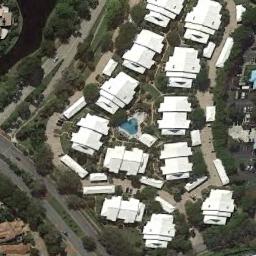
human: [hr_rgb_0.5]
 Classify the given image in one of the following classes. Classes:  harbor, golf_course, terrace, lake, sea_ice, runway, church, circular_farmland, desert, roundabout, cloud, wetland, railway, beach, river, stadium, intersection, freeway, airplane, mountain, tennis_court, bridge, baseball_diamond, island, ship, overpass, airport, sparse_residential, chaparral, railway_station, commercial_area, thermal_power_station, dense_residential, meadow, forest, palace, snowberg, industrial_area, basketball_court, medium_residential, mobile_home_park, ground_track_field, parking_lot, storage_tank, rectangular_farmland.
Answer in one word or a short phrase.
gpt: dense_residential